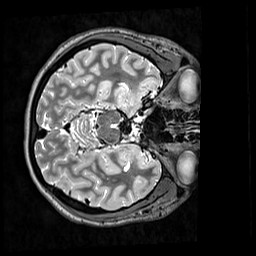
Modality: T2w
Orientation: axial
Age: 24
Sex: female
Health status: healthy
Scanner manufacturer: siemens
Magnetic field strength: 3 T
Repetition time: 3.2 s
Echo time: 0.568 s